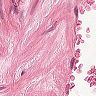
Metastatic tissue present: no